Aerial crown-view tile of a tropical tree (Barro Colorado Island, Panama), acquired 20250715:
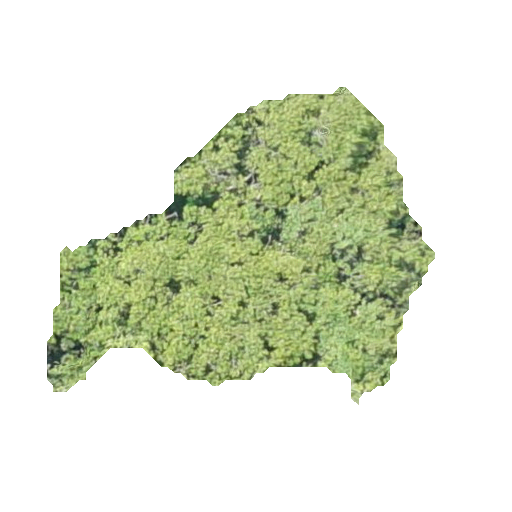
Species: Luehea seemannii
GBIF accepted scientific name: Luehea seemannii
Crown area: 112.559 m²